Question: my problem is similar to the question as following<URL>
I have tried the above code in the above link and revised some part to suit my data. my data is like follow
I want my data can be created as a data frame with 4 variable vectors. The code what I have revised is
'''
formatMhsmm <- function(data){
nb.sequences = nrow(data)
nb.variables = ncol(data)
data_df <- data.frame(matrix(unlist(data), ncol = 4, byrow = TRUE))
# iterate over these in loops
rows <- 1: nb.sequences
# build vector with id value
id = numeric(length = nb.sequences)
for( i in rows)
{
id[i] = data_df[i,2]
}
# build vector with time value
time = numeric (length = nb.sequences)
for( i in rows)
{
time[i] = data_df[i,3]
}
# build vector with observation values
sequences = numeric(length = nb.sequences)
for(i in rows)
{
sequences[i] = data_df[i, 4]
}
data.df = data.frame(id,time,sequences)
# creation of hsmm data object need for training
N <- as.numeric(table(data.df$id))
train <- list(x = data.df$sequences, N = N)
class(train) <- "hsmm.data"
return(train)
}
library(mhsmm)
dataset <- read.csv("location.csv", header = TRUE)
train <- formatMhsmm(dataset)
print(train)
'''
The output observation is not the data of 4th col, it's a list of (4, 8, 12,...,396, 1, 1, ..., 56, 192,...,6550, 68, NA, NA,...) It has picked up 1/4 data of each col. Why it is like this?
Thank you very much!!!!
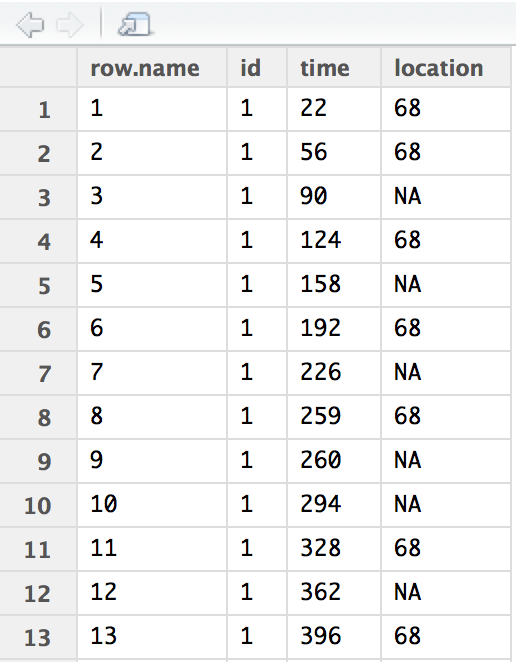
Answer: Why don't you simply count yout observations by Id, and create the hsmm.data object directly? Supposing yout dataframe is called "data", we have:
'''
N <- as.numeric(table(data$id))
train <- list(x=data$location, N = N)
class(train) <- "hsmm.data"
'''
Extracted from <URL>